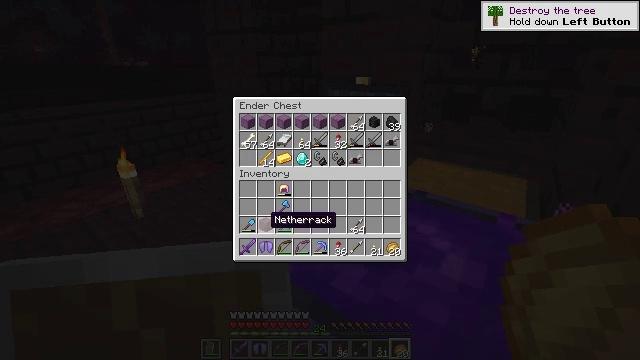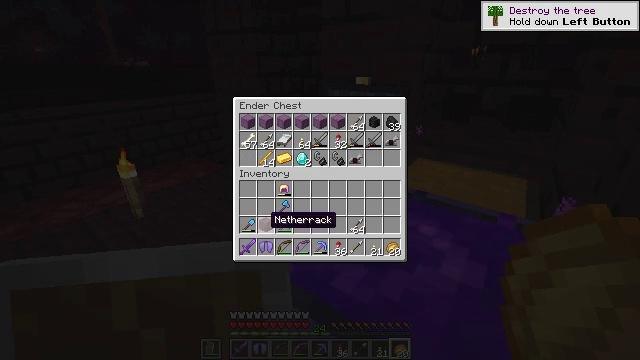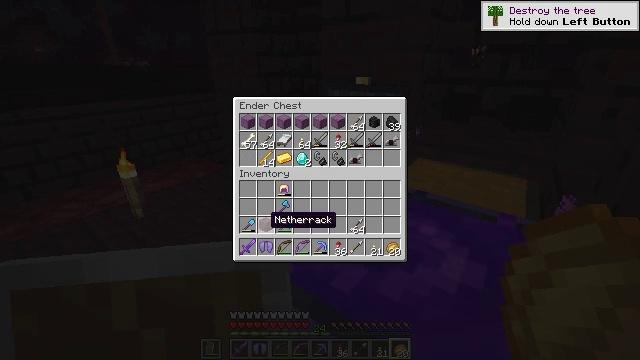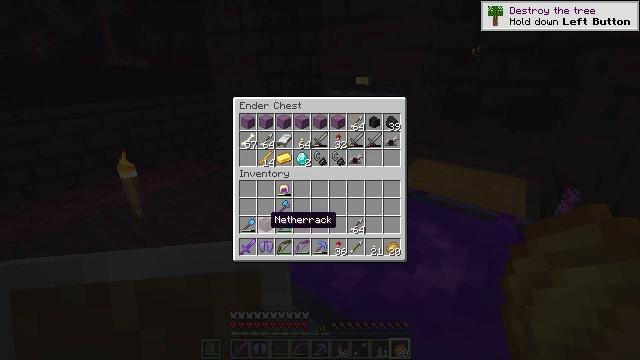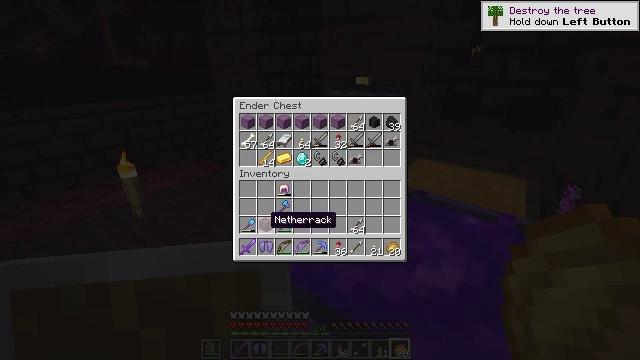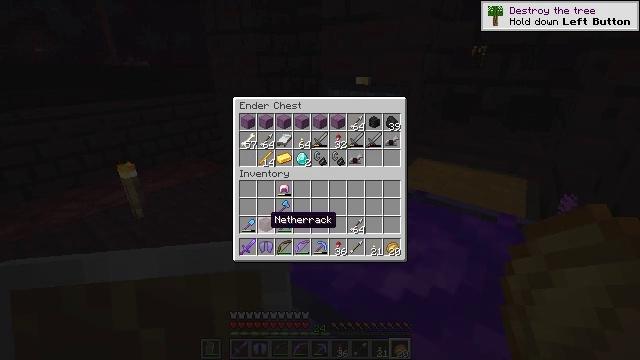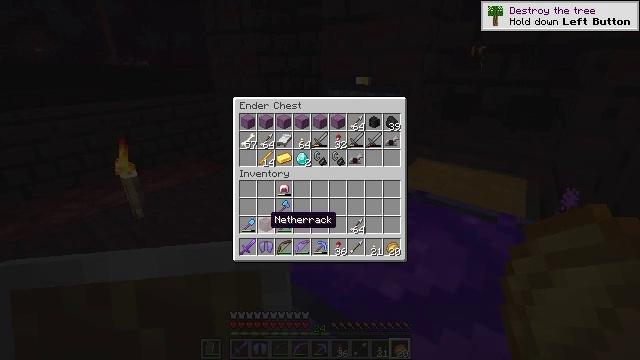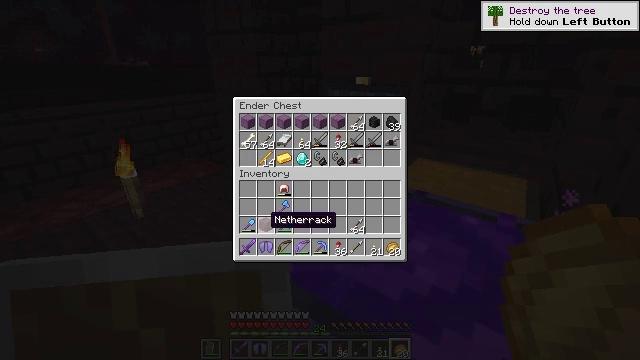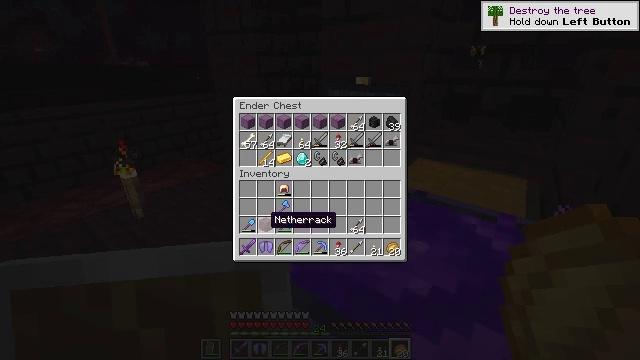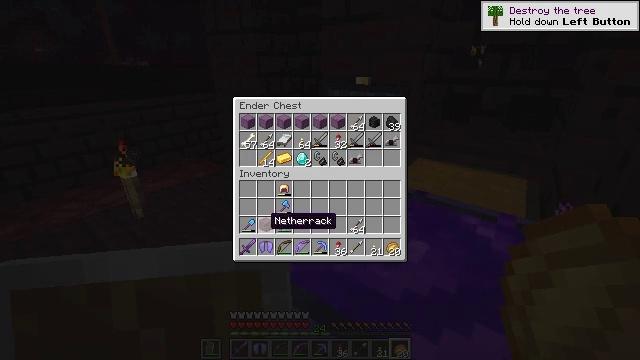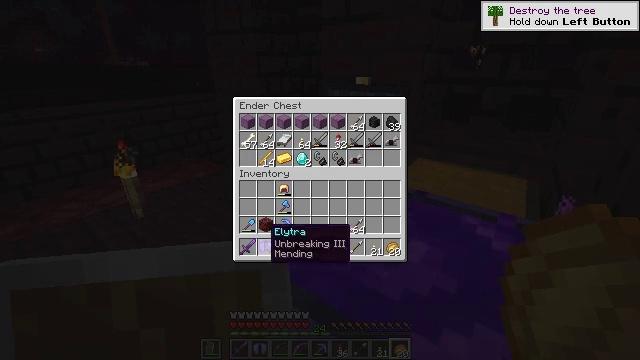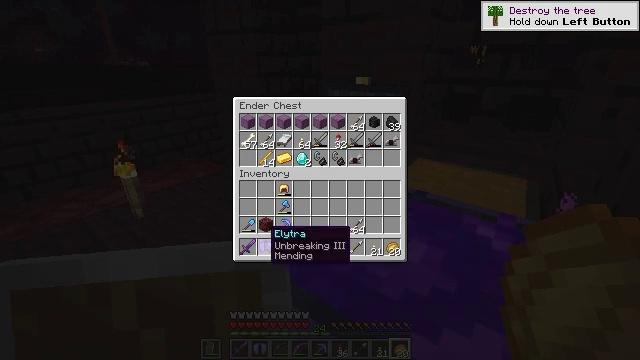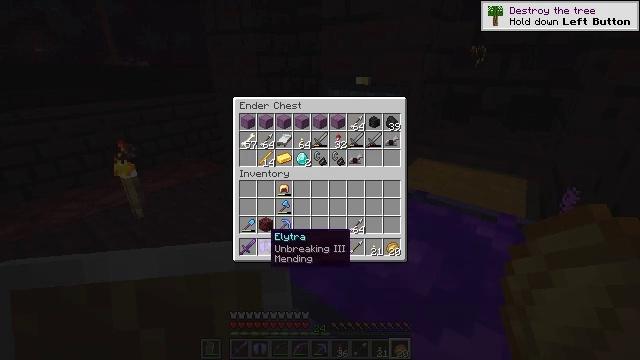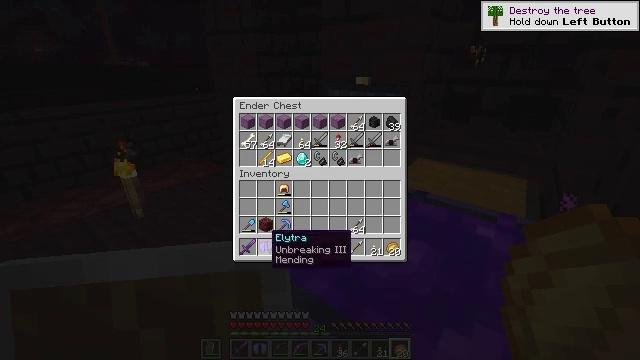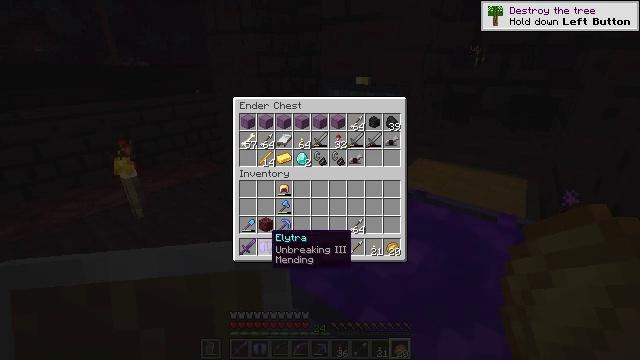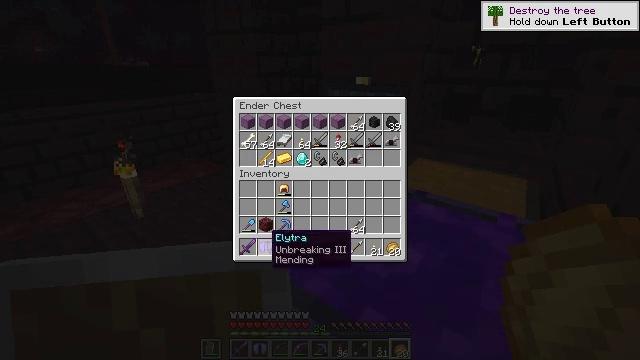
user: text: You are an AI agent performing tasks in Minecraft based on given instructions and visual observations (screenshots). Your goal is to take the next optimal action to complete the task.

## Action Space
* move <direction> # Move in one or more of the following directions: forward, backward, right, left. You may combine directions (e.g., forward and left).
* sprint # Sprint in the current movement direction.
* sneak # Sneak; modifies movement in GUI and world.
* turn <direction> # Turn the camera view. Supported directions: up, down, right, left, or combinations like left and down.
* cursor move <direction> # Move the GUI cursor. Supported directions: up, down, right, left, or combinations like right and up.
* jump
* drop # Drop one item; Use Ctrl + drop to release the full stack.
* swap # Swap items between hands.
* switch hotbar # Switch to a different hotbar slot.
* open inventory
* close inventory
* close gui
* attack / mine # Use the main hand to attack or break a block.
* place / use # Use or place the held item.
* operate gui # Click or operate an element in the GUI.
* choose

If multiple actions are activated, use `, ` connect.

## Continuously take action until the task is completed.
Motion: motion action
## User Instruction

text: Destroy the fire.
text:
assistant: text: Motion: no_op
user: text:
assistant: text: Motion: no_op
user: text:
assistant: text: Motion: no_op
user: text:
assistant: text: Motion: no_op
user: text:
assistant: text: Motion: no_op
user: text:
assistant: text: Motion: no_op
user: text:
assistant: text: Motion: no_op
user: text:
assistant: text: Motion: no_op
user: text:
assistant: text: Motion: no_op
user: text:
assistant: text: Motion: cursor move down
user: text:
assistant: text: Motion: no_op
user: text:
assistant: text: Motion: no_op
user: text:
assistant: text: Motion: no_op
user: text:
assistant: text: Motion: no_op
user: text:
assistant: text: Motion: no_op
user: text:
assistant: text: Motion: operate gui
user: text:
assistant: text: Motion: operate gui
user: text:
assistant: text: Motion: no_op
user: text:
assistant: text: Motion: cursor move up
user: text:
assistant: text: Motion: cursor move up
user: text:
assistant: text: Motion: no_op
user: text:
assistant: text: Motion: no_op
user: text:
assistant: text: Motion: no_op
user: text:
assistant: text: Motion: cursor move up
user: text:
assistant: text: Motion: cursor move up
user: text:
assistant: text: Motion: no_op
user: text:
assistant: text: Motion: no_op
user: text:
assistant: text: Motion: no_op
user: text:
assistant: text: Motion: no_op
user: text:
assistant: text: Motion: operate gui